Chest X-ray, PA view. Patient: 60 years old, sex F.
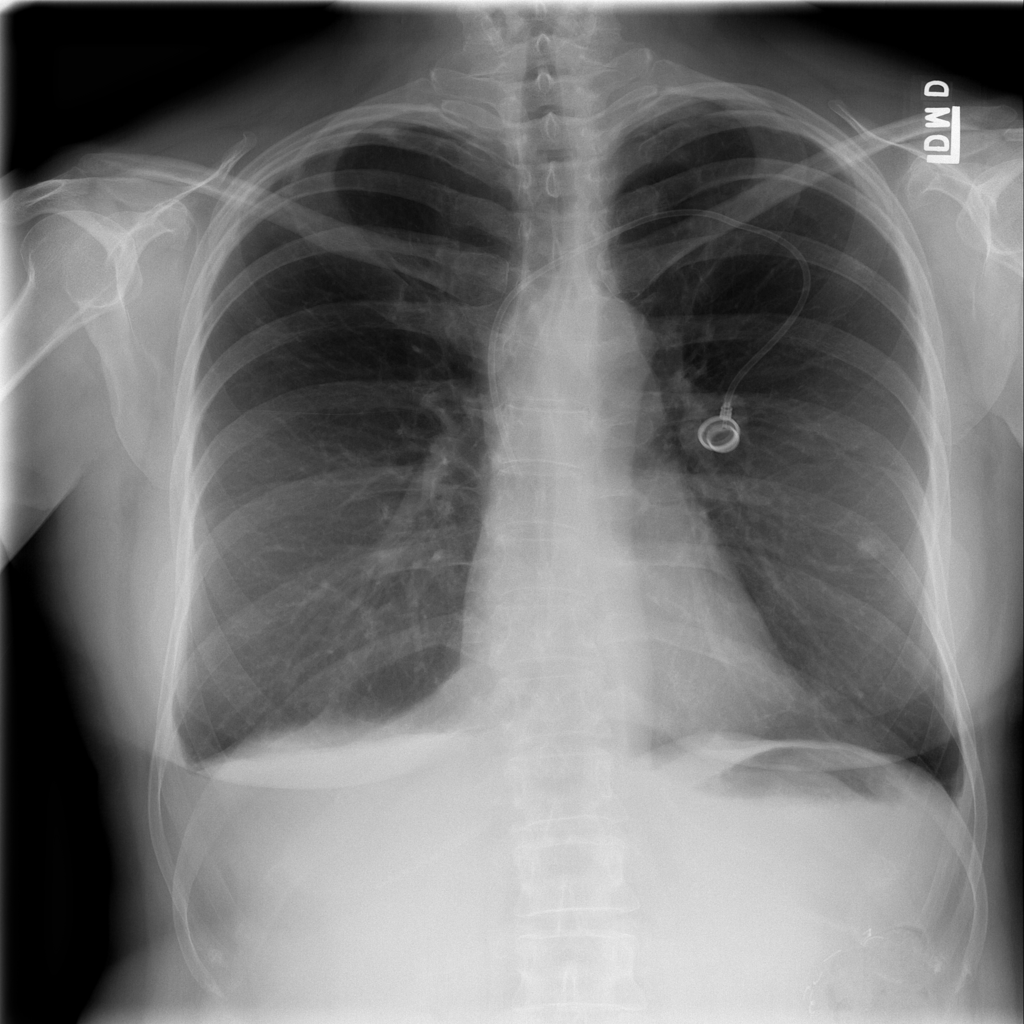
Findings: No Finding